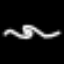
Label: squiggle